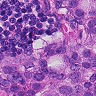
Metastatic tissue present: yes